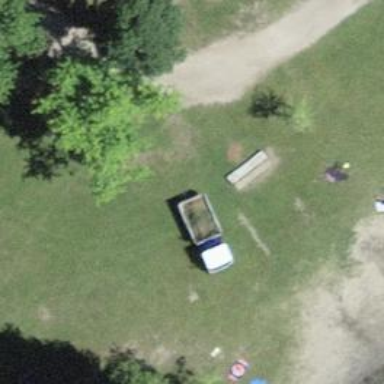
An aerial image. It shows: Concrete bench.